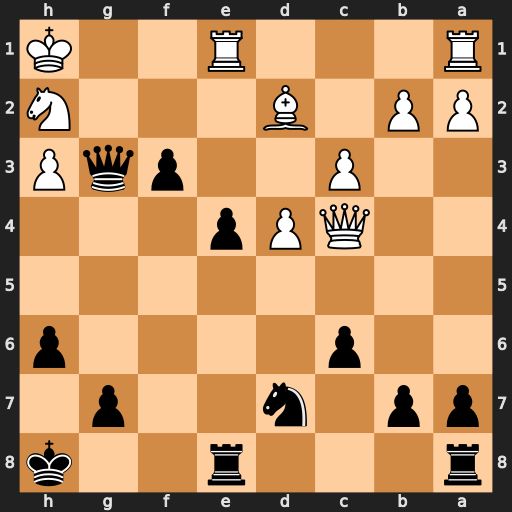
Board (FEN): r3r2k/pp1n2p1/2p4p/8/2QPp3/2P2pqP/PP1B3N/R3R2K
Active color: b
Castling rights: -
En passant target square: -
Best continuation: Qg2#